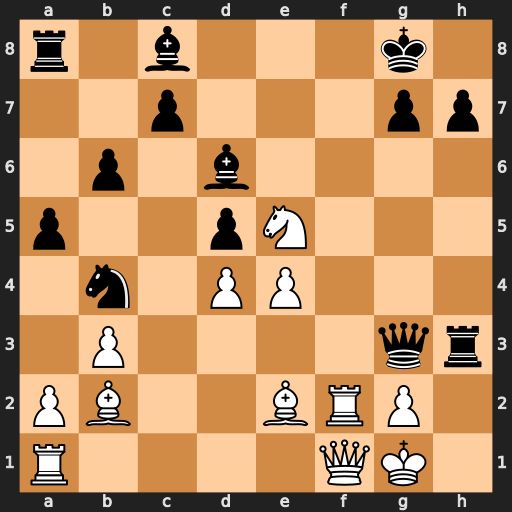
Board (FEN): r1b3k1/2p3pp/1p1b4/p2pN3/1n1PP3/1P4qr/PB2BRP1/R4QK1
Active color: w
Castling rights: -
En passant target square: -
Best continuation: Rf8+ Bxf8 Qf7+ Kh8 Qxf8#